Question: I have a class called BasketItem
'''
public class BasketItem
{
[Key]
public int BasketItemId { get; set; }
public Product Product {get;set;}
public Basket Basket {get; set; }
}
'''
Within there, there's a reference to two other classes. Product and Basket.
'''
public class Basket
{
[Key]
public int BasketId { get; set; }
public IdentityUser IdentityUser { get; set; }
}
'''
Basket contains an Id and a reference to IdentityUser
However, I get this exception when I run the code.

I do not understand why it is trying to update the IdentiyUser table with a duplicate account, I am only trying to update the BasketItem table.
Initial calling code
'''
[Authorize]
[HttpPost]
[ValidateAntiForgeryToken]
public async Task<ActionResult> Add(int productId)
{
string userId = userManager.GetUserId(User);
IdentityUser identityUser = await accountManager.GetCurrentUserAsync(userId);
Basket basket = await basketManager.GetUserBasketAsync(identityUser);
await basketManager.AddProductToBasketAsync(productId, basket);
return RedirectToAction(nameof(Index));
}
'''
Call to account manager:
'''
public async Task<IdentityUser> GetCurrentUserAsync(string accountId)
{
if (!(String.IsNullOrEmpty(accountId) || String.IsNullOrWhiteSpace(accountId)))
return await accountRepository.GetCurrentUserAsync(accountId);
else throw new ArgumentNullException();
}
'''
Account repo
'''
public async Task<IdentityUser> GetCurrentUserAsync(string accountId)
{
var task = Task.Run(() => context.Users.Where(x => x.Id == accountId).FirstOrDefault());
return await task;
}
'''
Basket manager call
'''
public async Task<Basket> GetUserBasketAsync(IdentityUser identityUser)
{
if (identityUser != null)
return await basketRepository.GetUserBasketAsync(identityUser);
else throw new ArgumentException();
}
'''
Basket repo call
'''
public async Task<Basket> GetUserBasketAsync(IdentityUser identityUser)
{
//Include method returns related Entity.
var task = Task.Run(() => context.Basket.Include(x => x.IdentityUser).Where(x => x.IdentityUser.Id == identityUser.Id).SingleOrDefault());
return await task;
}
'''
Basket add manager call
'''
public async Task<int> AddProductToBasketAsync(int productId, Basket basket)
{
if (basket == null)
throw new ArgumentException();
Product product = await productManager.GetProductByIdAsync(productId);
if (product == null)
throw new Exception("Could not retrieve product");
return await basketRepository.AddProductToBasketAsync(product, basket);
}
'''
Product manager call
'''
public async Task<Product> GetProductByIdAsync(int? id)
{
return await productRepository.GetProductByIdAsync(id);
}
'''
Product repo call
'''
public async Task<Product> GetProductByIdAsync(int? id)
{
return await context.Products.SingleOrDefaultAsync(x => x.ProductId == id);
}
'''
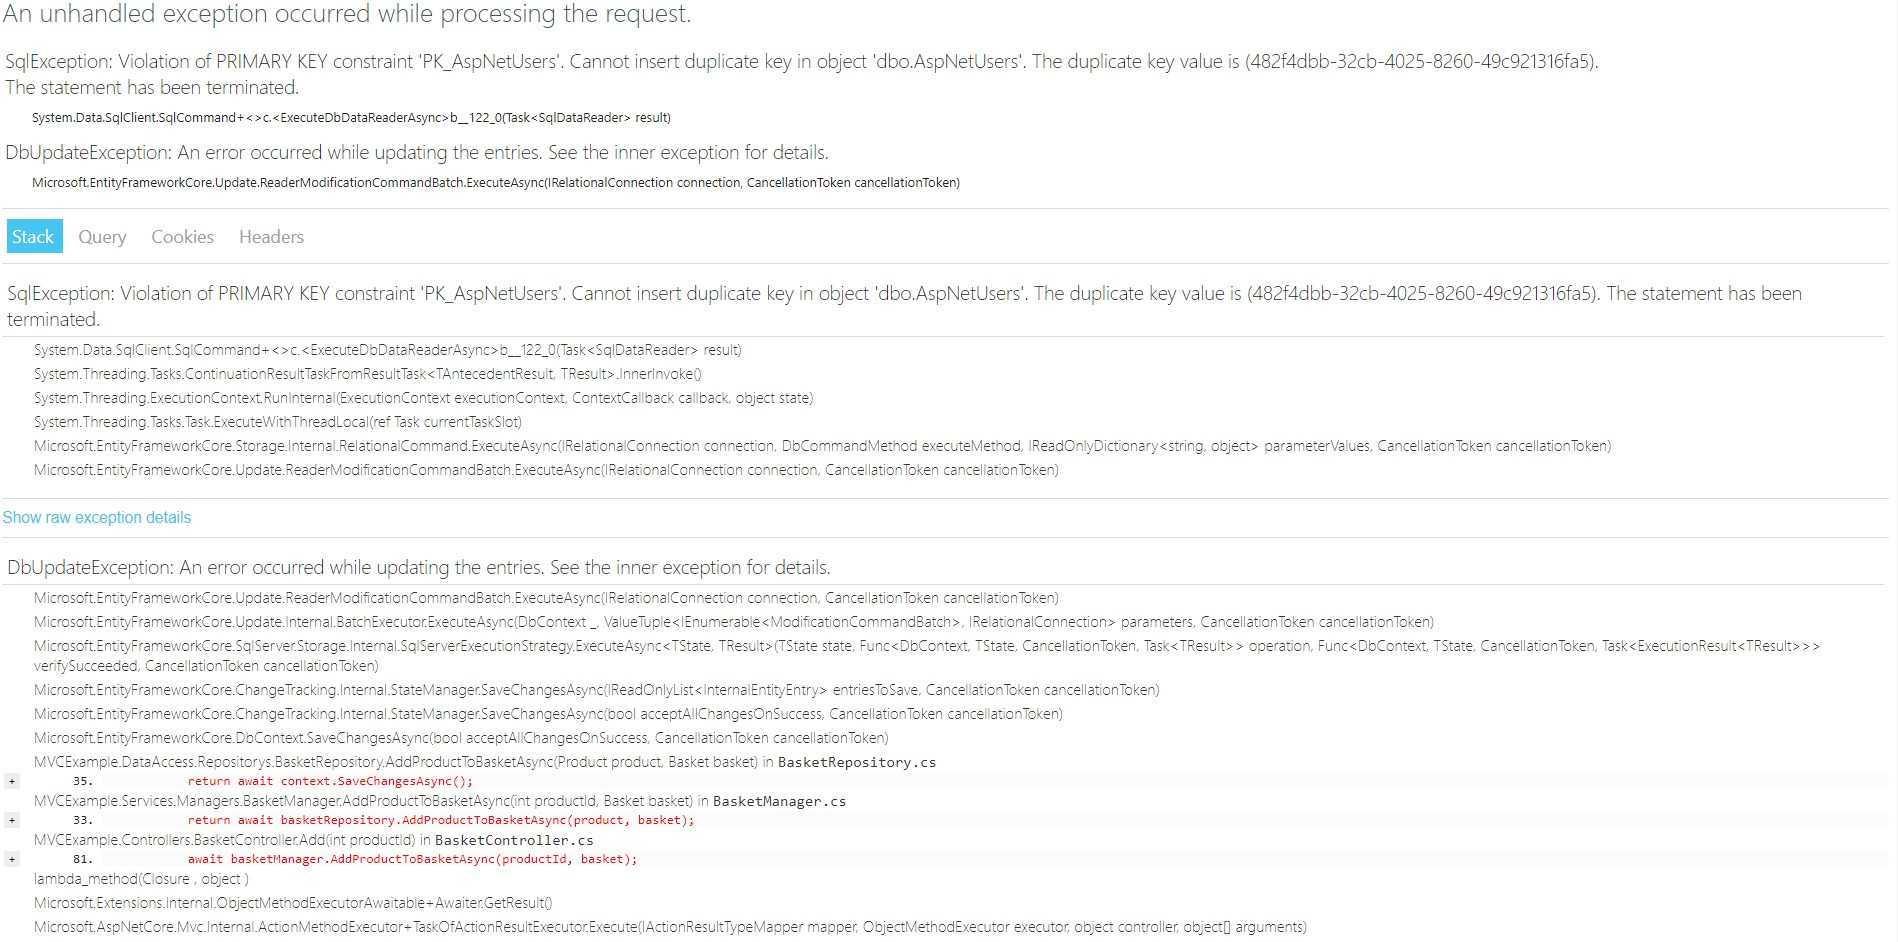
Answer: It seems that Entity Framework is not seeing the 'ApplicationUser' as an already existing entity. I would suggest you to be explicit in your models and do not let it decide for itself:
'''
public class BasketItem
{
[Key]
public int BasketItemId { get; set; }
// add the actual columns
public int ProductId { get; set; }
public int BaskedId { get; set; }
public Product Product {get;set;}
public Basket Basket {get; set; }
}
public class Basket
{
[Key]
public int BasketId { get; set; }
// I believe it's a string but it could be a System.Guid instead
public string IdentityUserId { get; set; }
public IdentityUser IdentityUser { get; set; }
}
'''
This could also be happening due to the incorrect use of the Task Parallel Library in 'GetUserBasketAsync'. I would suggest you to remove the call to 'Task.Run' and instead use the methods provided by Entity Framework which are correctly asynchronous:
'''
// async modifier not needed here
public Task<Basket> GetUserBasketAsync(IdentityUser identityUser)
{
//Include method returns related Entity.
return context.Basket
.Include(x => x.IdentityUser)
.Where(x => x.IdentityUser.Id == identityUser.Id)
// use the asynchronous version instead of the synchronous one
.SingleOrDefaultAsync();
}
'''
Notice that the same issue occurs on 'GetCurrentUserAsync', so modify it accordingly:
'''
public Task<IdentityUser> GetCurrentUserAsync(string accountId)
{
return context.Users
.Where(x => x.Id == accountId)
.SingleOrDefaultAsync();
}
'''